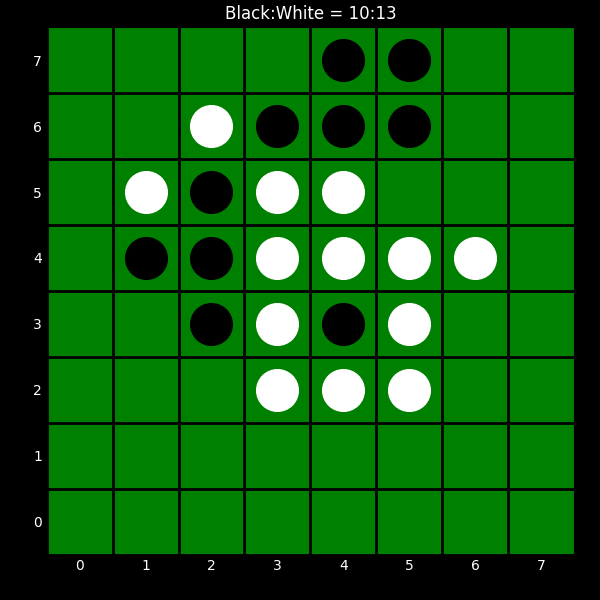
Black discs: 10
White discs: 13